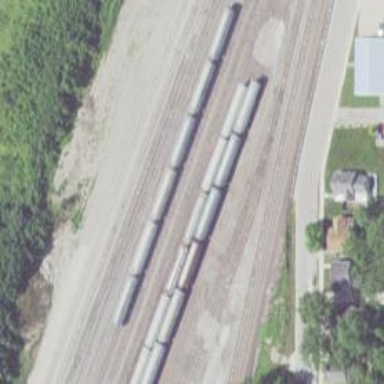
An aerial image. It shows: Railway yard used for servicing trains.